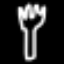
Label: fork